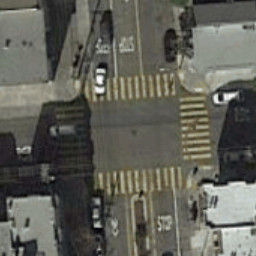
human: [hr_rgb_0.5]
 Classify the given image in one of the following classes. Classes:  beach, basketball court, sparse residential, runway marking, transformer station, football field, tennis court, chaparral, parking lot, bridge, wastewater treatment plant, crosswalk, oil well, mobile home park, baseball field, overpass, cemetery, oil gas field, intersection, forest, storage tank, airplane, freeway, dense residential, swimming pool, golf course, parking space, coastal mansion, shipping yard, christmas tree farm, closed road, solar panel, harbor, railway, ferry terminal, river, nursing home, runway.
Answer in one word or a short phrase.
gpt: crosswalk